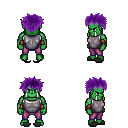
a pixel art fantasy rpg character, male body template, orc, green skin, steel chest armor, magenta pants, purple bedhead hairstyle, leather bracers, gray slippers, four views (front, back, left, right), 2x2 character sprite sheet, small pixel art, hard edges, no anti-aliasing